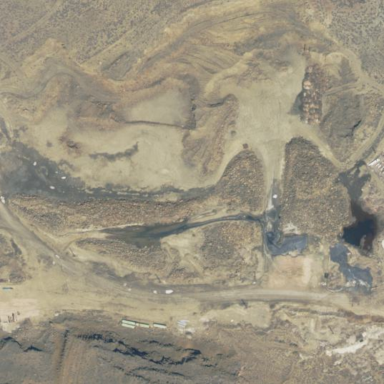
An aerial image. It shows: Quarry area.